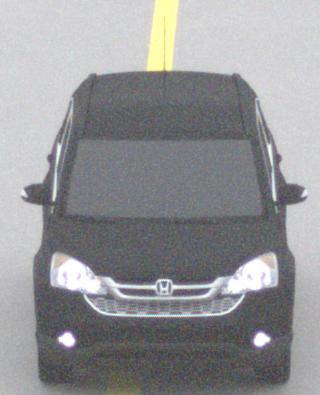
Make: Honda
Model: CR-V
Detailed model: CR-V (III) (04/10 - 10/12)
Model produced from: 2010
Model produced until: 2012
Doors: 5
Color: black
Road condition: dry road
Daytime: midday
Contrast: low contrast